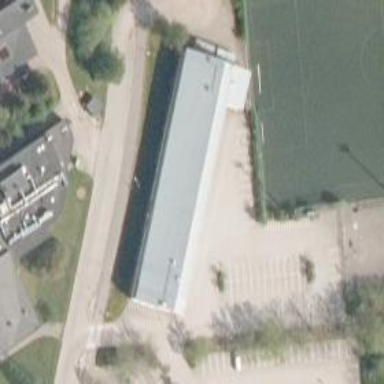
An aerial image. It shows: Sports center building.